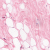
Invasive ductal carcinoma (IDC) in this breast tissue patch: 0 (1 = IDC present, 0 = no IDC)